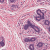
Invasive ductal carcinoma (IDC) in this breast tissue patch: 0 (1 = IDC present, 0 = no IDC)